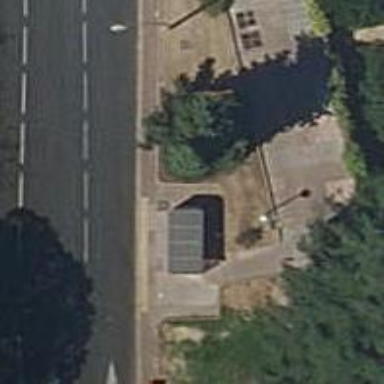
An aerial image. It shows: Bus stop with platform for public transport.